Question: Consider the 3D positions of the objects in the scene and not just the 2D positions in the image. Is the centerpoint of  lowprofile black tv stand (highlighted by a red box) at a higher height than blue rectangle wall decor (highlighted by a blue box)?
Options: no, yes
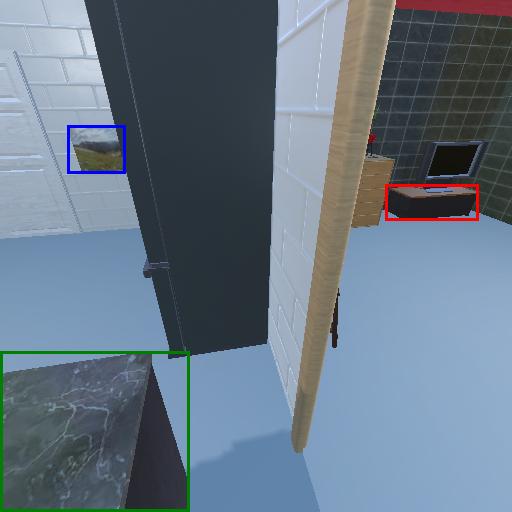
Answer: no